Question: I want to sum up the value of the quantity column for my chart.
'''
var db = Database.Open("OrdersContext");
var data = db.Query("SELECT ProductId,Quantity FROM OrderDetails");
var myChart = new Chart(width: 600, height: 400, theme: ChartTheme.Green)
.AddTitle("Product Sales")
.AddSeries("Default",
xValue: data, xField: "ProductId",
yValues: data, yFields:"Quantity")
.Write();
'''

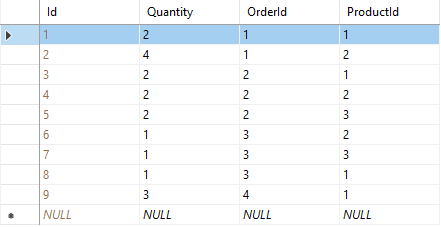
Answer: Try this code
'''
var db = Database.Open("OrdersContext");
var data = db.Query("SELECT ProductId, SUM(Quantity) TotalQuantity FROM OrderDetails Group By ProductId");
var myChart = new Chart(width: 600, height: 400, theme: ChartTheme.Green)
.AddTitle("Product Sales")
.AddSeries("Default",
xValue: data, xField: "ProductId",
yValues: data, yFields:"TotalQuantity")
.Write();
'''
This query will give you sum of each product quantity